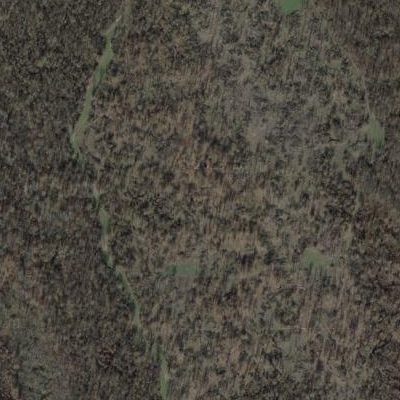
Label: eForest